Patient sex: F
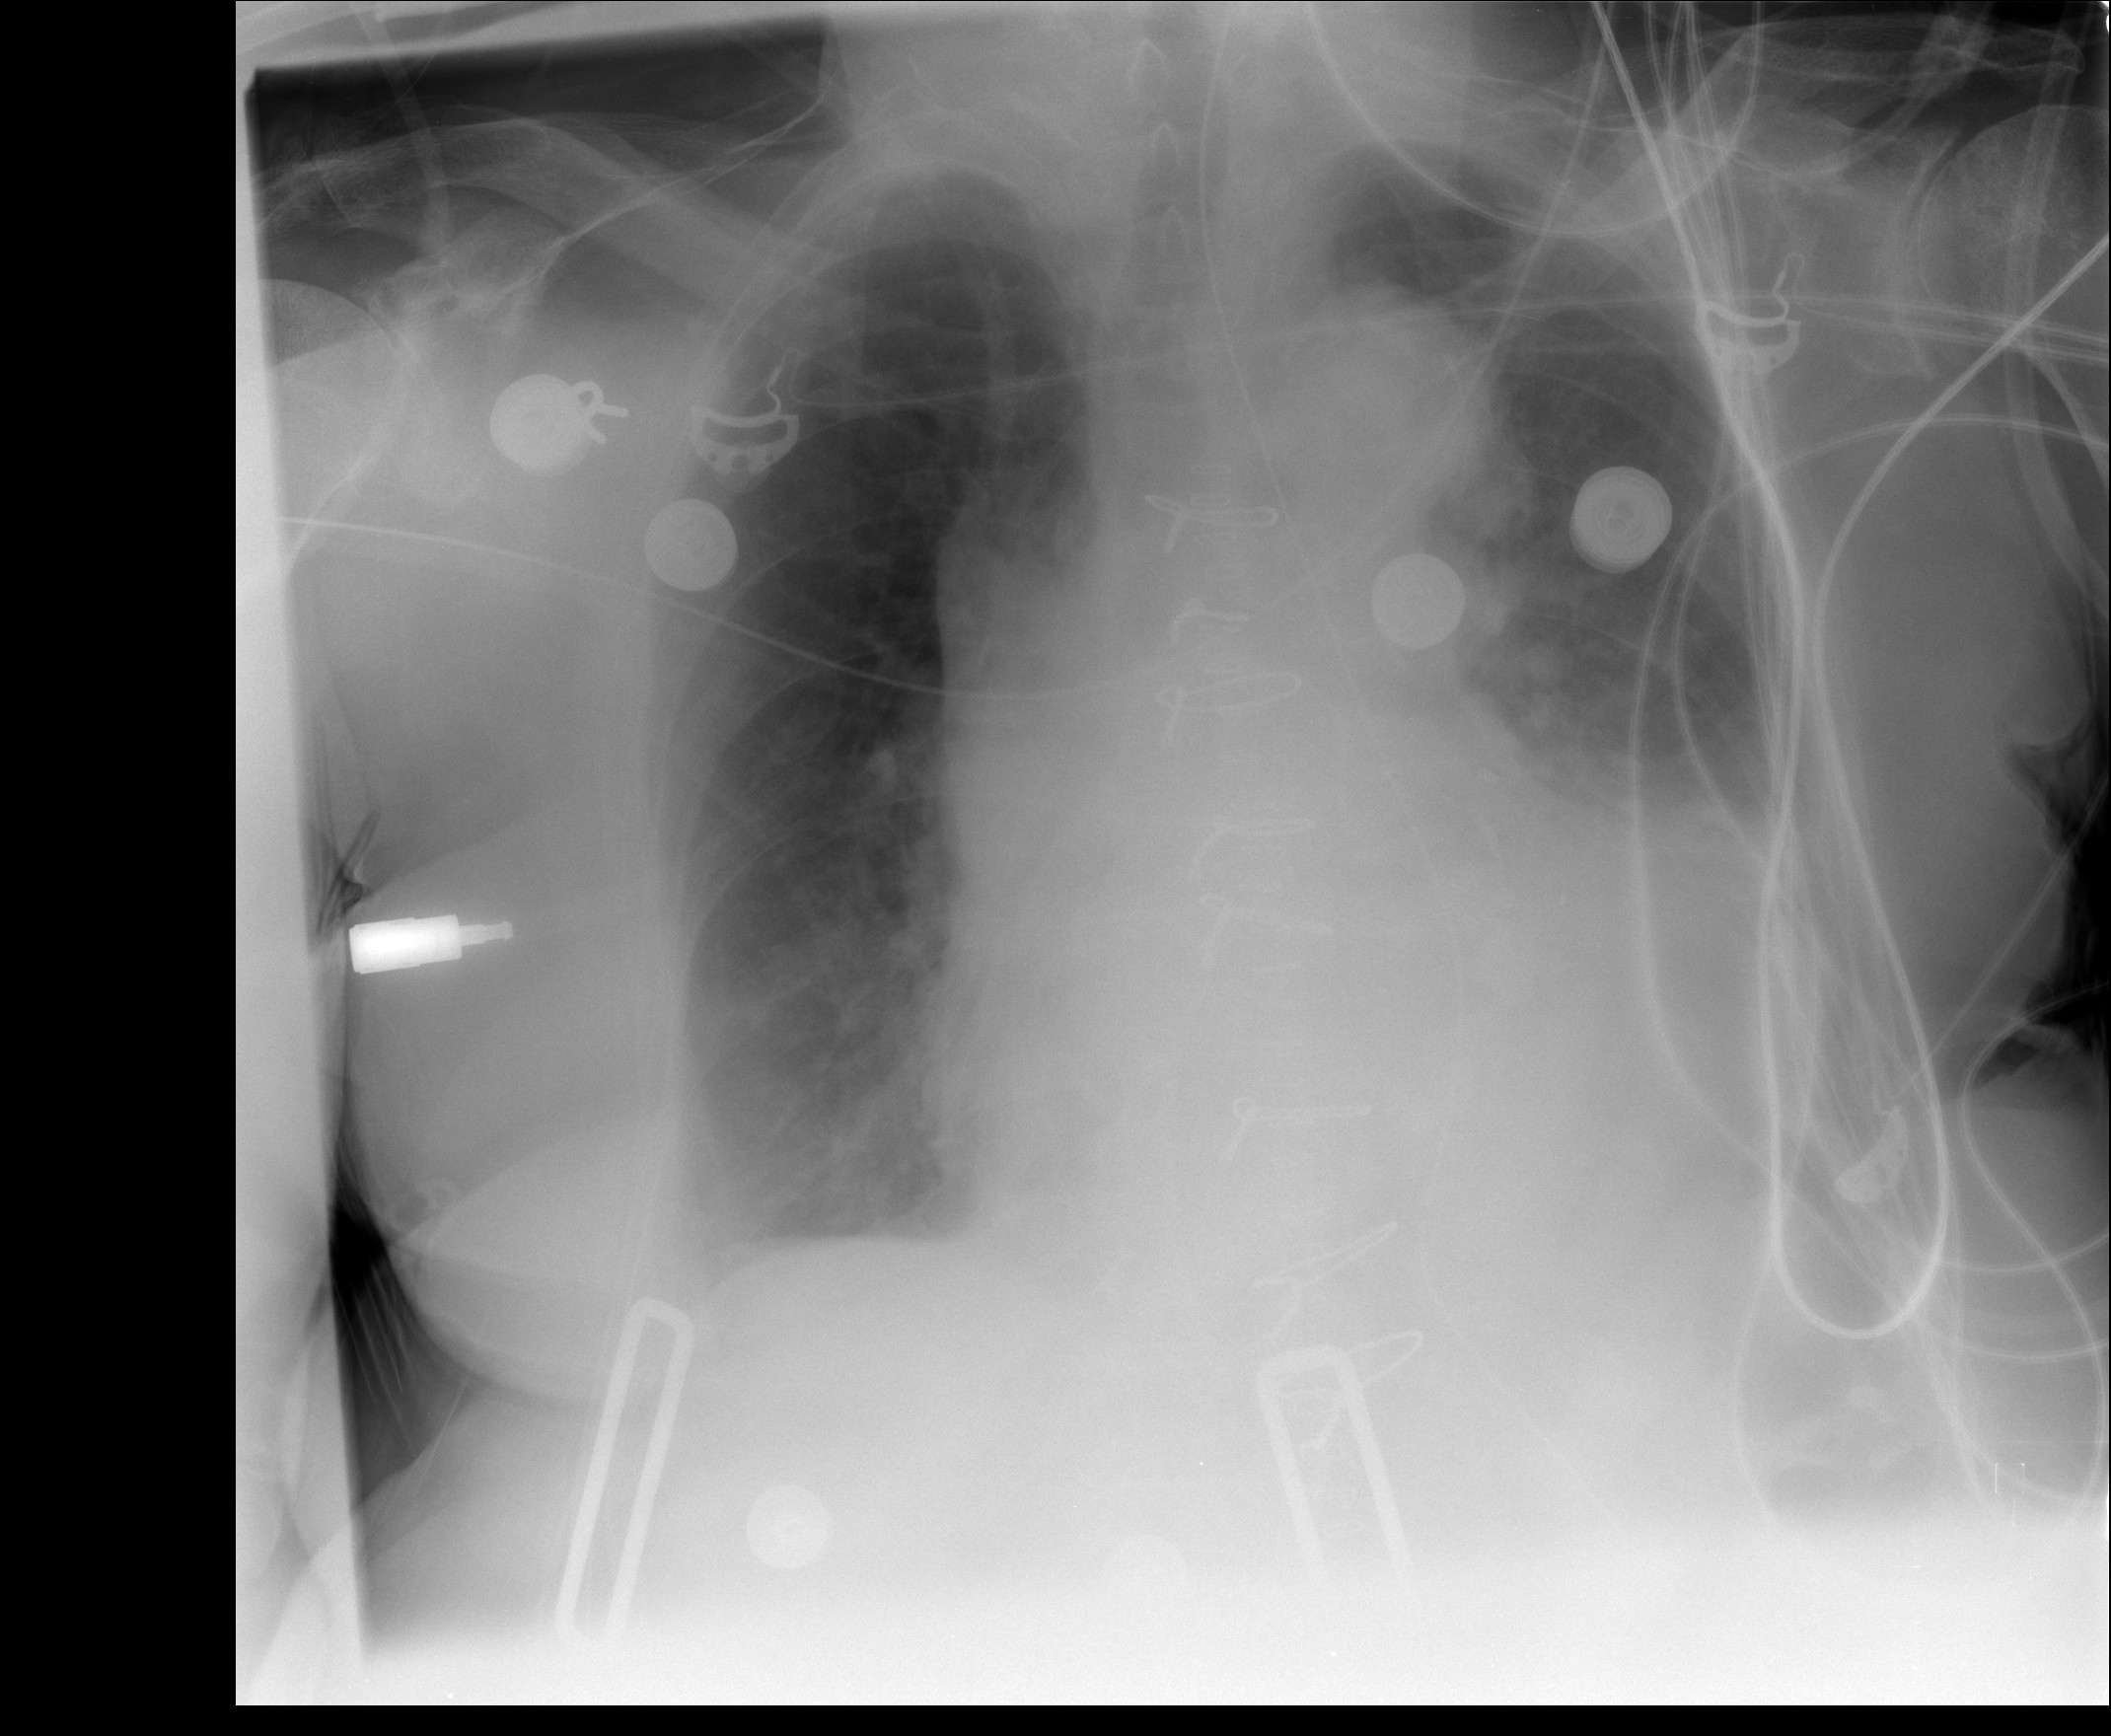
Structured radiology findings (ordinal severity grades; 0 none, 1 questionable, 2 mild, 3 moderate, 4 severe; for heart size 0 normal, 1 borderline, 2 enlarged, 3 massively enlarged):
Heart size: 2
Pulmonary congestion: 1
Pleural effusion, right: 0
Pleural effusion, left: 2
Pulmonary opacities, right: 0
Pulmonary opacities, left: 0
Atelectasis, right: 0
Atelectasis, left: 2